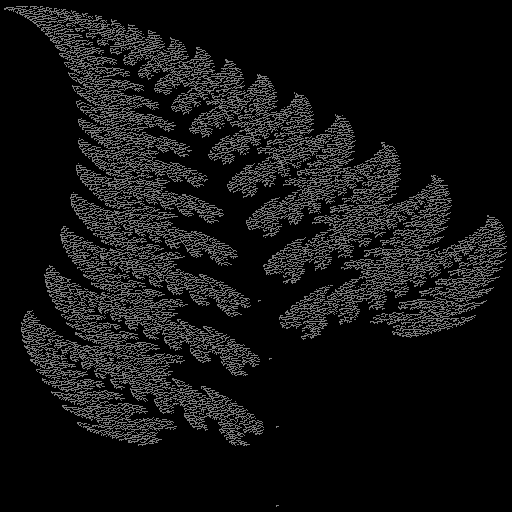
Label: fern